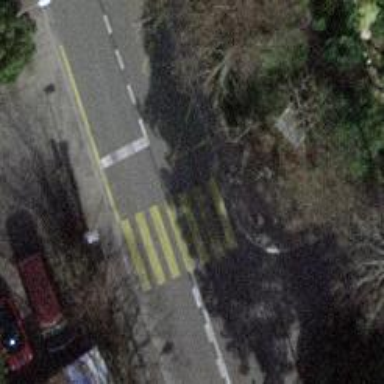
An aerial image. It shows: Road crossing with traffic signals.